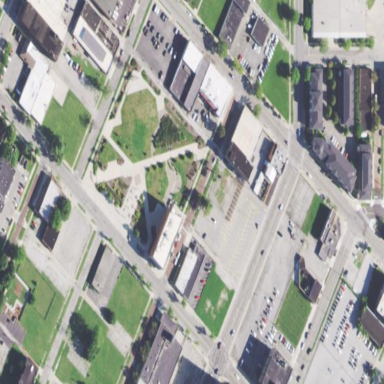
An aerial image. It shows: Plaza designated as leisure land.